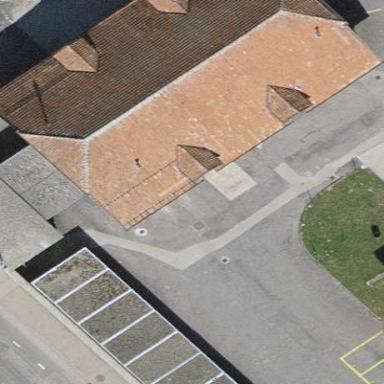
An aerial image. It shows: Building with half-hipped roof oriented along its length.